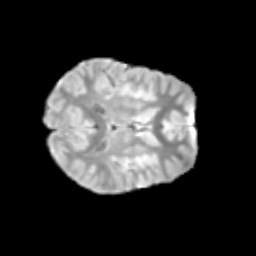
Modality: T2w
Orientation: axial
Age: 11
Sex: female
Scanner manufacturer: siemens
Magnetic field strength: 3 T
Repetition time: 3.8 s
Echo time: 0.07 s